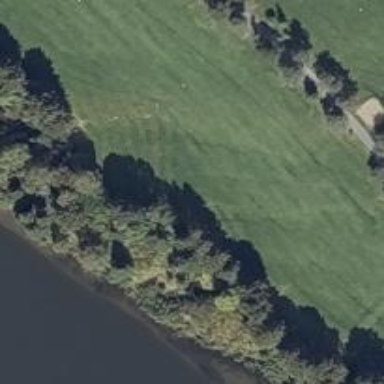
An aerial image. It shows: View of golf hole.